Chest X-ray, PA view. Patient: 34 years old, sex F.
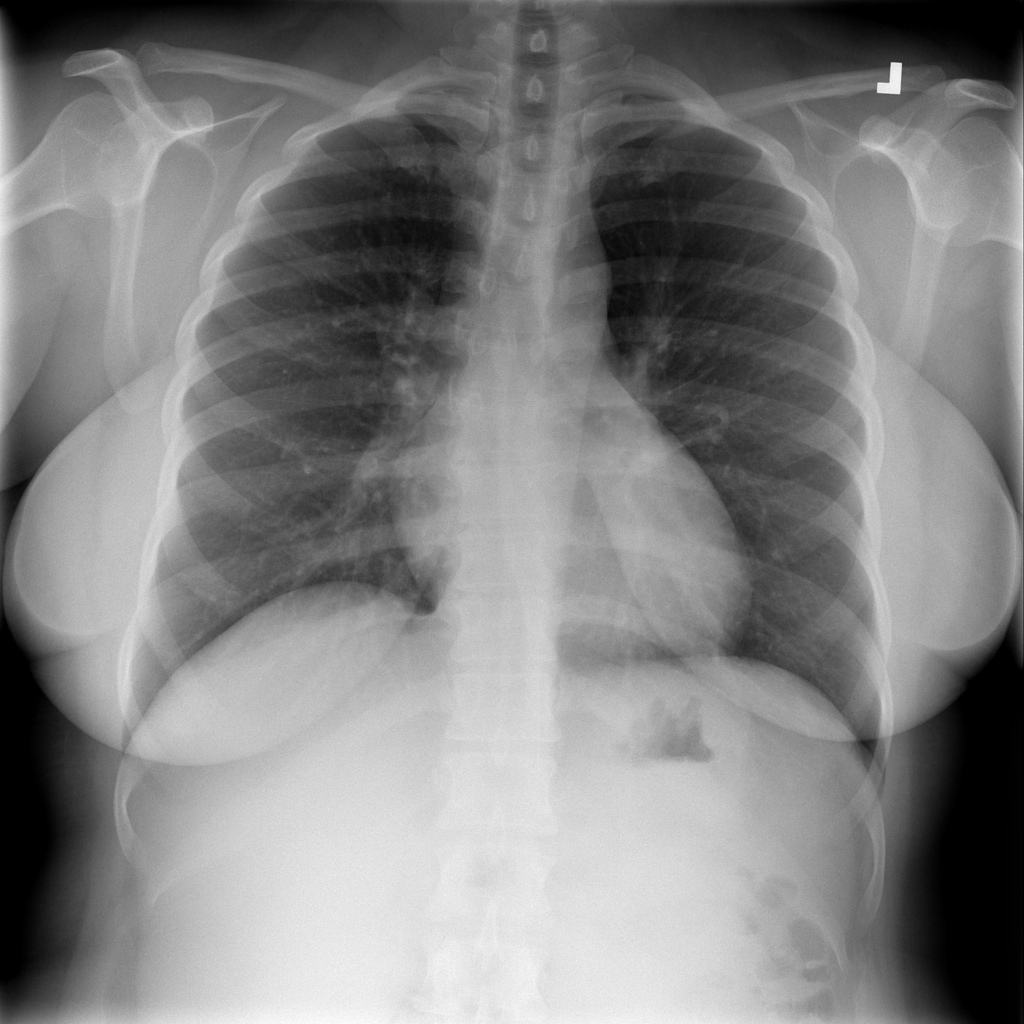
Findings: No Finding